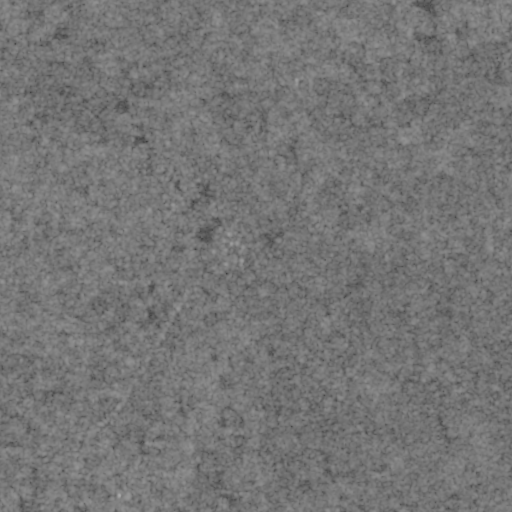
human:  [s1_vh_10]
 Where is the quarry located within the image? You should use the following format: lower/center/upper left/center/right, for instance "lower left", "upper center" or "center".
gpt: The quarry is located in the upper left of the image.
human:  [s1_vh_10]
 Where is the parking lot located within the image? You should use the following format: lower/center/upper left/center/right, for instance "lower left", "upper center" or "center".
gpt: There is no parking lot in the image.

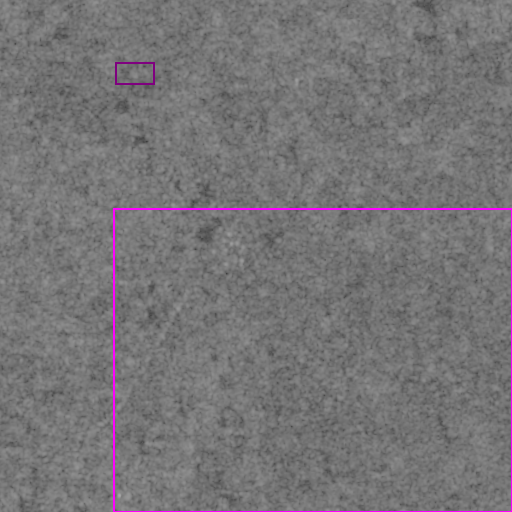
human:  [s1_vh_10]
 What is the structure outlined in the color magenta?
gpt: The structure outlined in magenta is a crop field.
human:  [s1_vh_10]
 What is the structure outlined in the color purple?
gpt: The structure outlined in purple is a quarry.
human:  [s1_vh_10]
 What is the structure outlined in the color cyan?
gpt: There is no cyan outline.